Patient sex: M
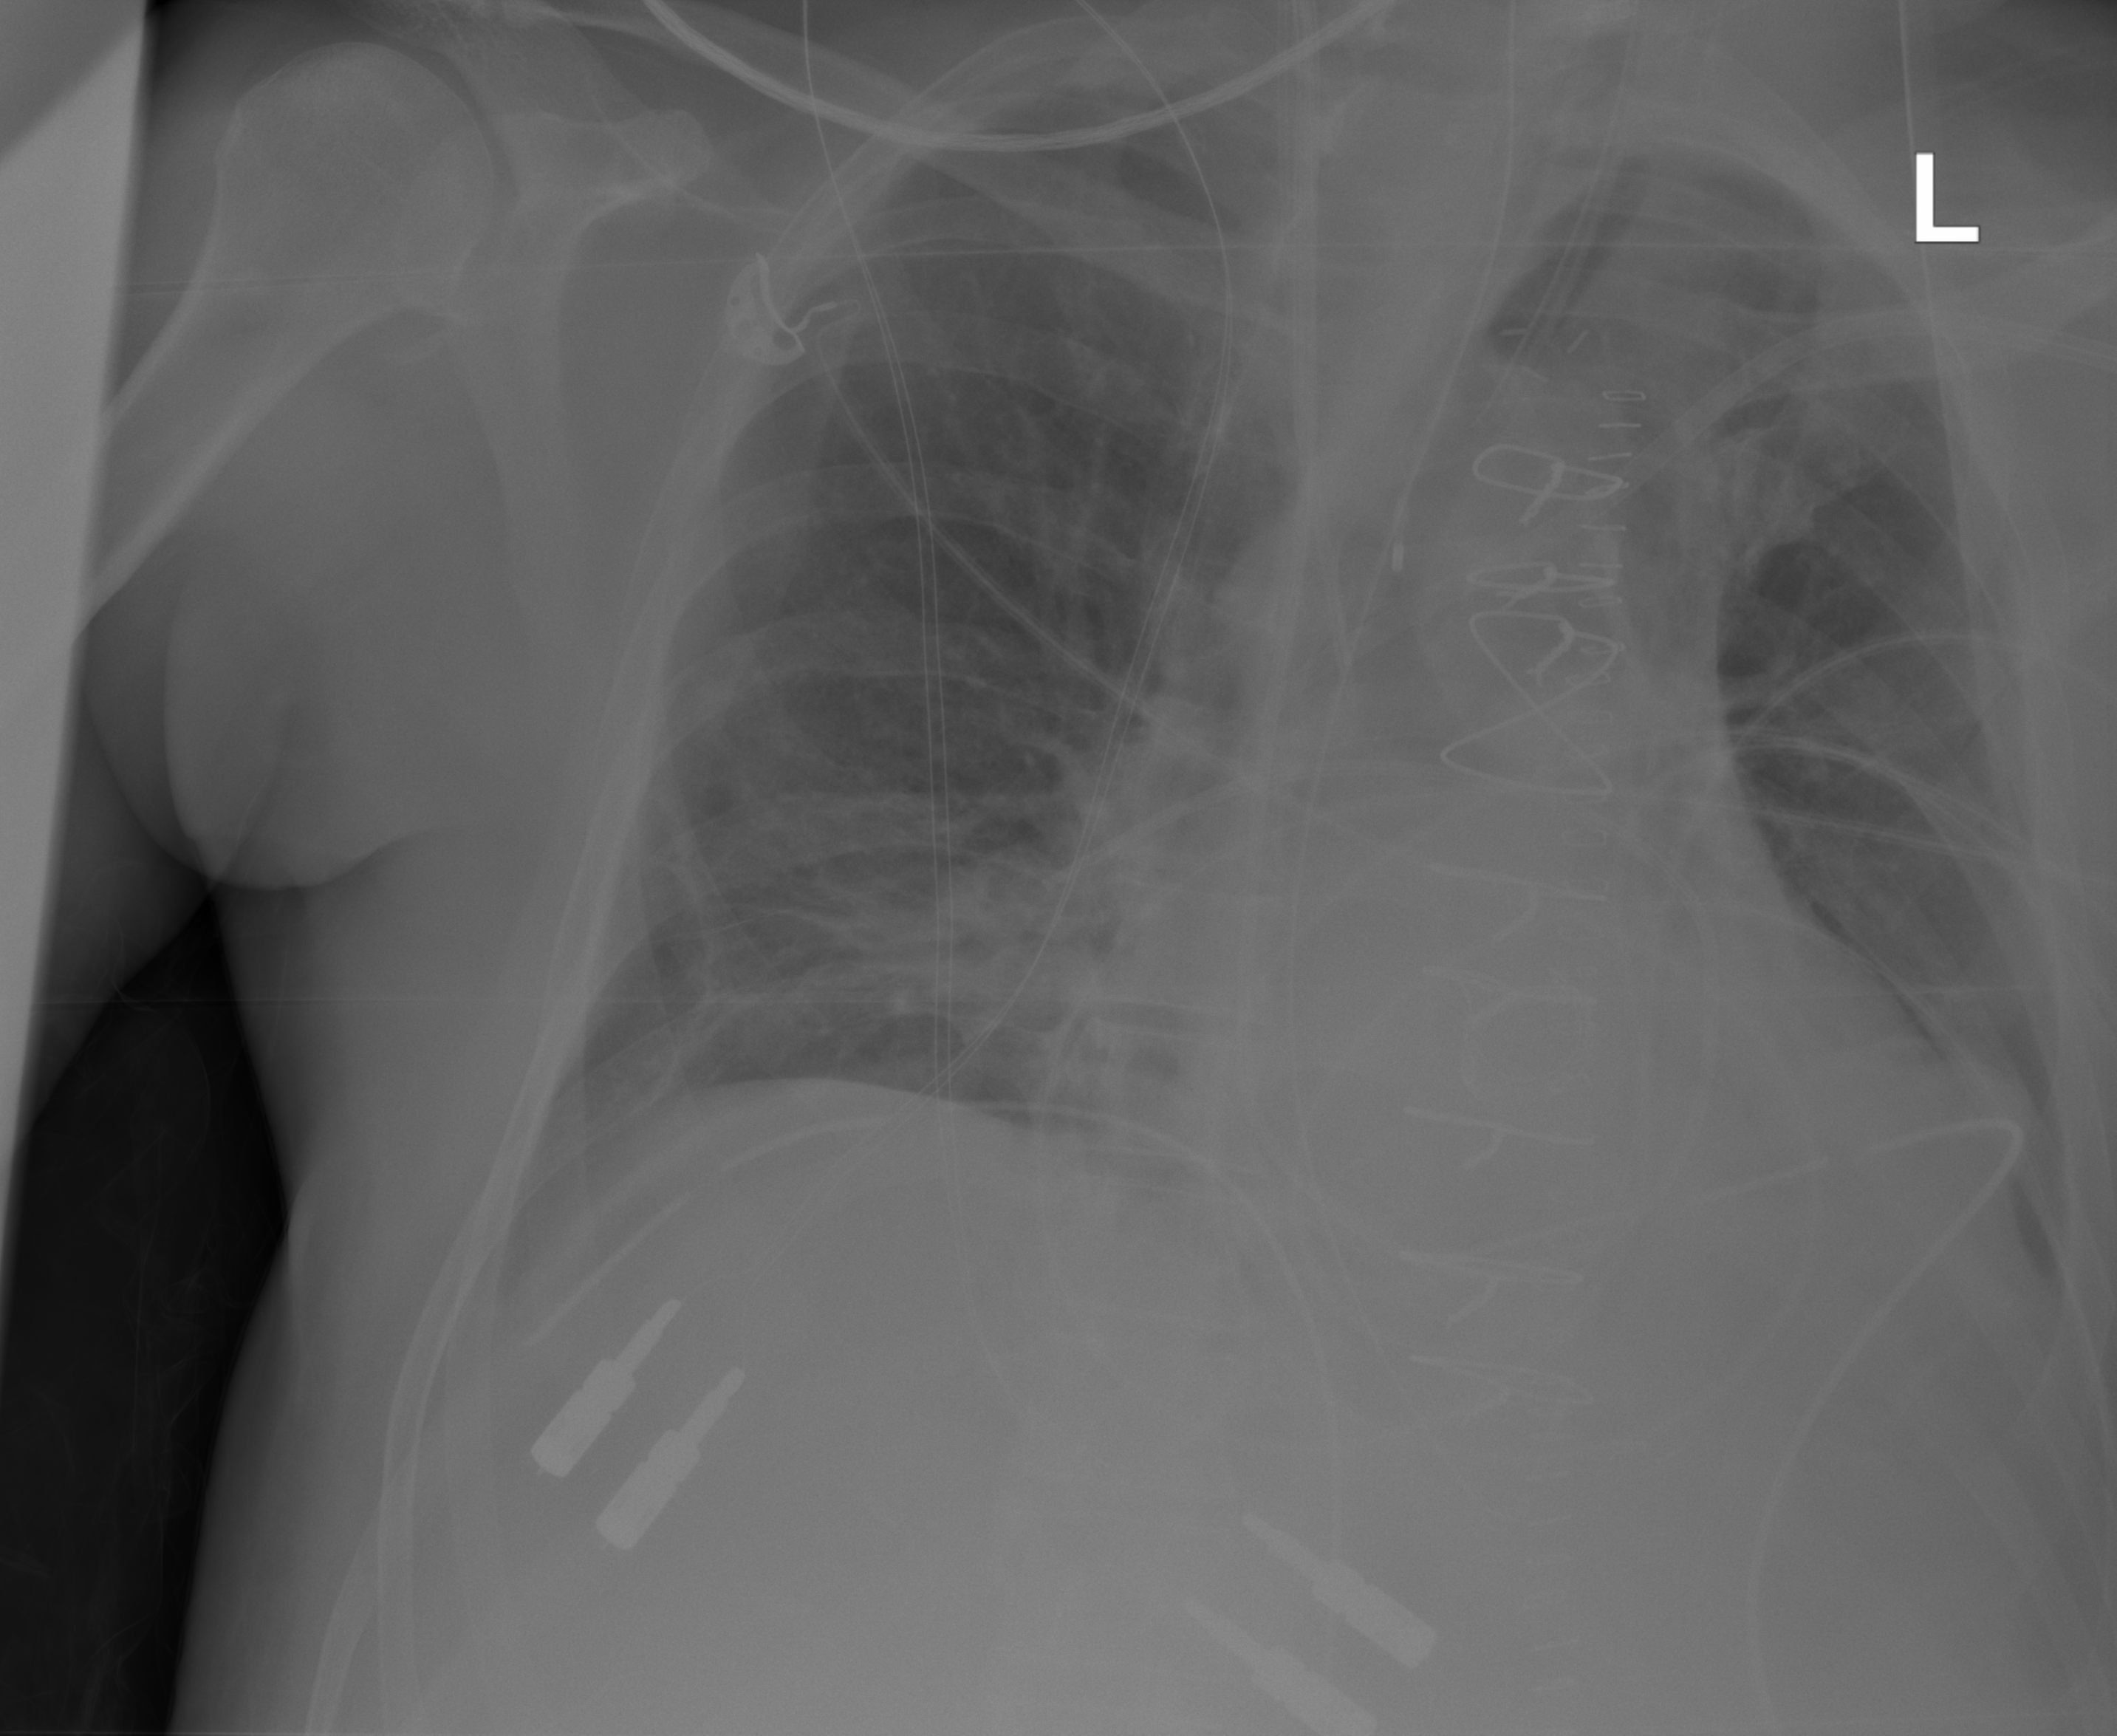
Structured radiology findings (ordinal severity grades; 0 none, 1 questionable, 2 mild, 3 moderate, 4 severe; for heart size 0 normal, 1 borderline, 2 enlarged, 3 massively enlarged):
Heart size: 2
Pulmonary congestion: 2
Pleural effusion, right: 0
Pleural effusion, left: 0
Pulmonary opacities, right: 2
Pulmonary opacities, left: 0
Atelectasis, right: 2
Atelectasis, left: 2